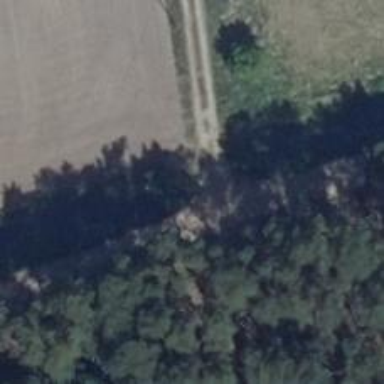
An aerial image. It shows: Culvert tunnel.